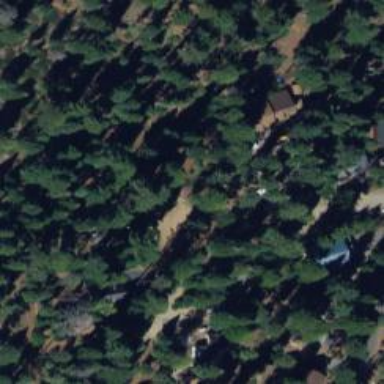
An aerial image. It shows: Woodland with evergreen needle-leaved trees.